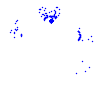
Particle: pion